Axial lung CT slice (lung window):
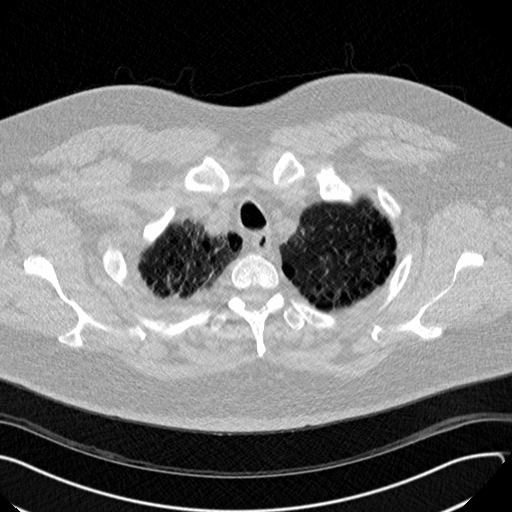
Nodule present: no